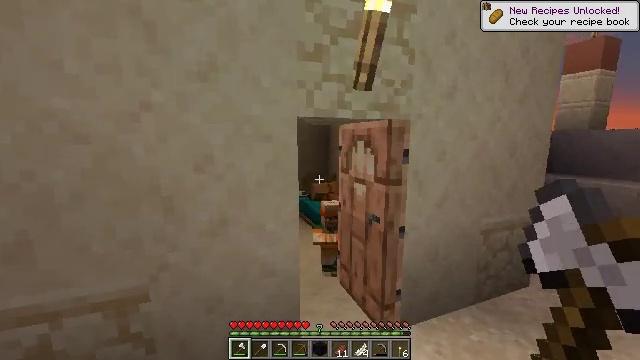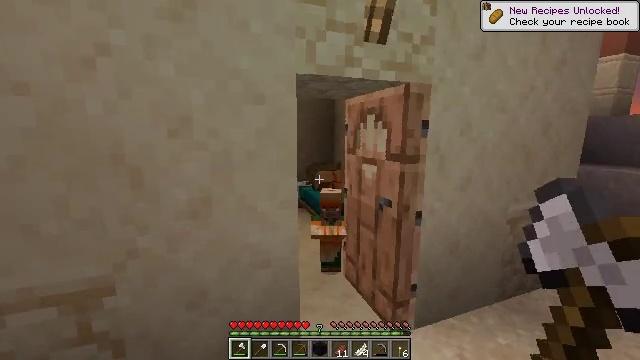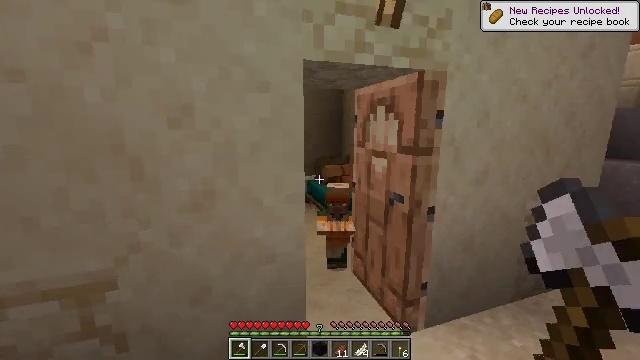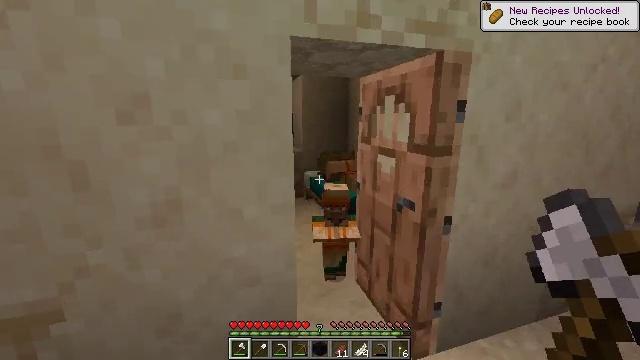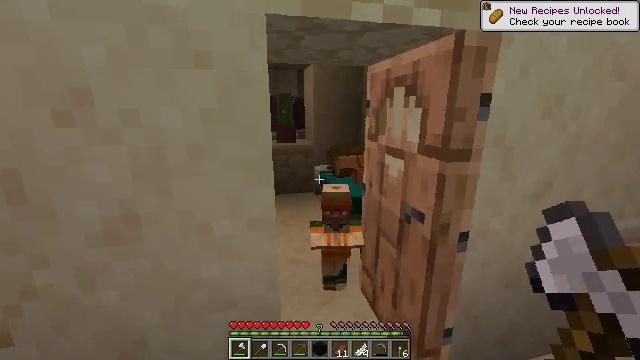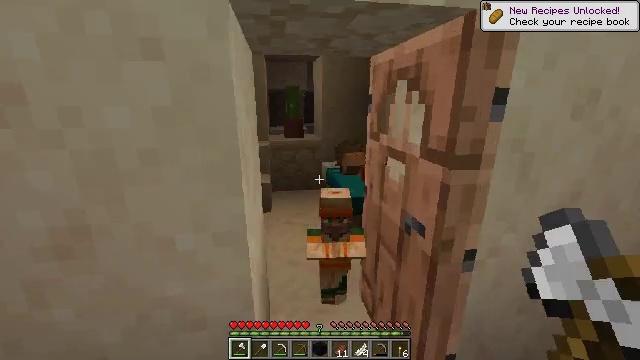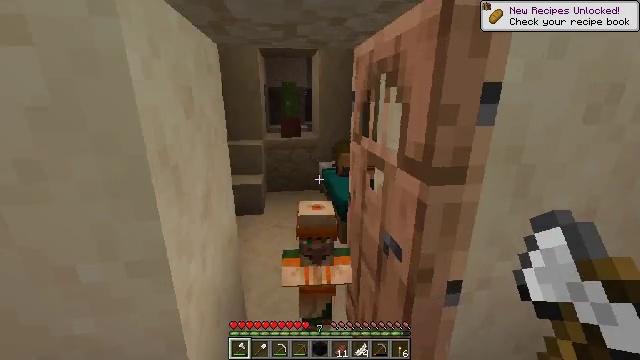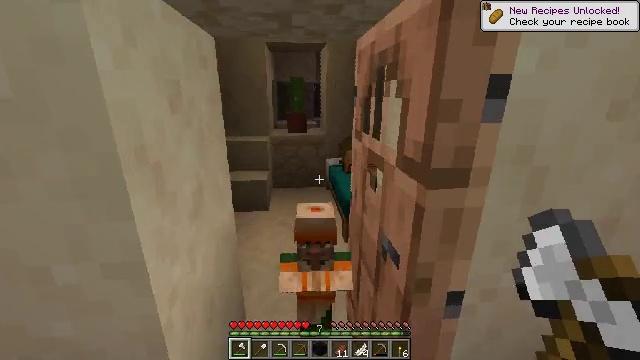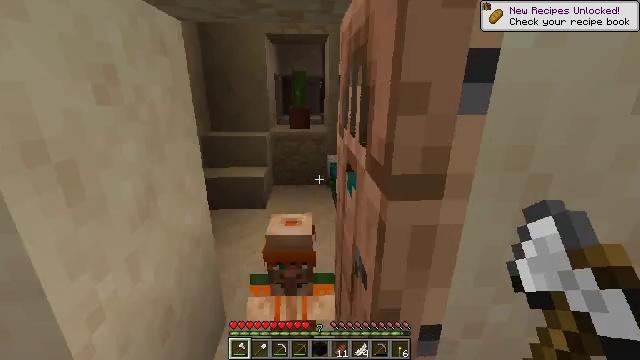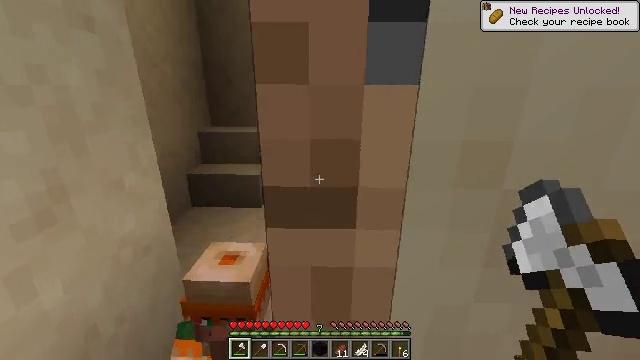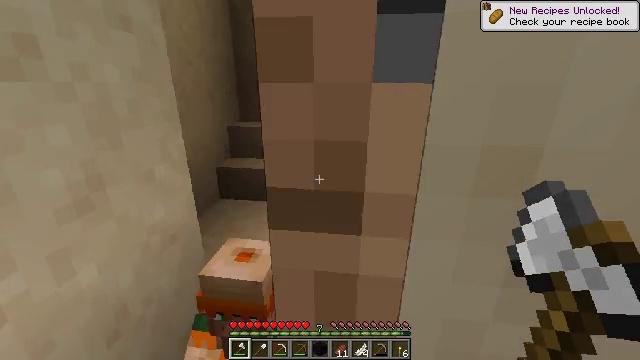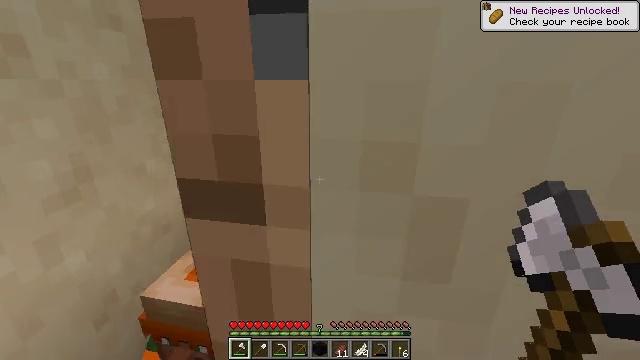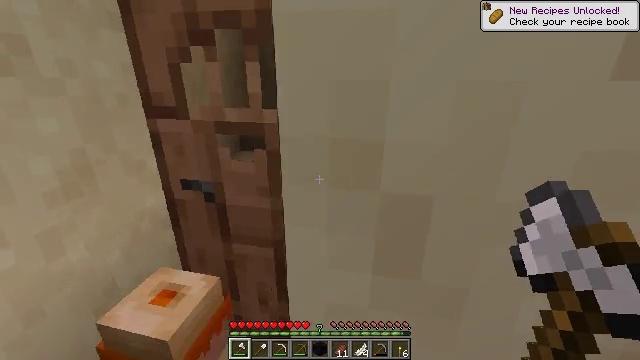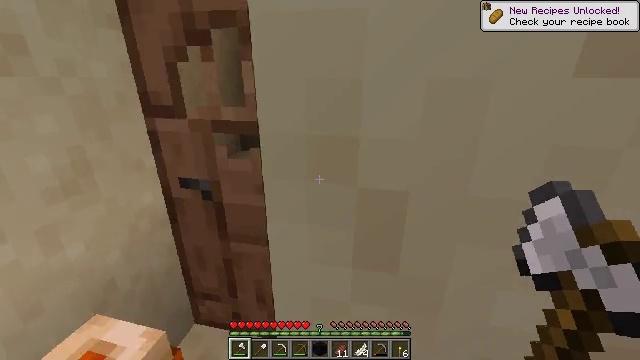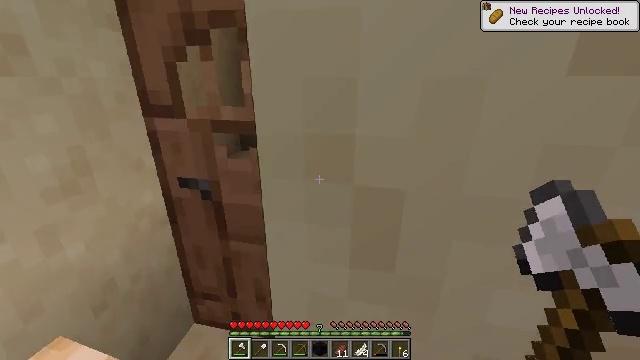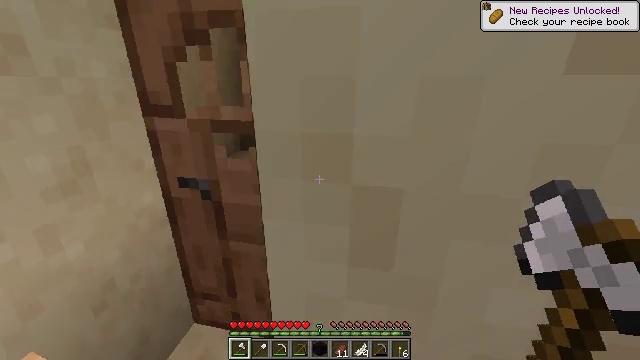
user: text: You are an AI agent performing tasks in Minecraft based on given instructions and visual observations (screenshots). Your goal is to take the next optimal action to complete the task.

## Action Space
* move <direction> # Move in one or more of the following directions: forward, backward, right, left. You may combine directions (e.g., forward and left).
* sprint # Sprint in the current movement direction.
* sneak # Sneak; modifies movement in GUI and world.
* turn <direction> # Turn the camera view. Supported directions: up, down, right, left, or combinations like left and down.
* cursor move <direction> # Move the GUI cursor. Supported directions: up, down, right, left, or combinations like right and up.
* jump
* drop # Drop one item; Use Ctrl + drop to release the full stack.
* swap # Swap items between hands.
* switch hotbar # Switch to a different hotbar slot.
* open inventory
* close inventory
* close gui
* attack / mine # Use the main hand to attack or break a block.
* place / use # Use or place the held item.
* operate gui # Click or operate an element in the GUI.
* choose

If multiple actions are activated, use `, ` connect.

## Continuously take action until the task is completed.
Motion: motion action
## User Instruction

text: Use the crafting grid to craft wheat.
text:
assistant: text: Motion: move forward, turn left
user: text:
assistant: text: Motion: move forward and move right, turn left and down
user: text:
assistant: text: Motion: move forward and move right, turn left and down
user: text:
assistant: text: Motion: move forward and move right, turn left and down
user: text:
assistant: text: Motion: move forward and move right, turn left and down
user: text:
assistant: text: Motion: move forward and move right, turn left
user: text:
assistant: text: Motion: move forward and move right, turn left
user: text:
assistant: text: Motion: move forward and move right, turn left and down
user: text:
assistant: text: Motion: move forward and move right, turn left
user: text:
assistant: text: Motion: move forward and move right, turn left
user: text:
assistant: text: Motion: move forward, turn left
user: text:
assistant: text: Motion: turn left
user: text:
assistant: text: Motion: no_op
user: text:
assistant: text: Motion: no_op
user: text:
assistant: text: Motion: no_op
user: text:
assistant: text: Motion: move left
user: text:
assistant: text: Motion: move left
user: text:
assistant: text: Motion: move left, turn right
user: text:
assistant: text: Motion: move left, turn right
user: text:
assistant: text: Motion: move left, turn right
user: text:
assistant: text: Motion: move left, turn right
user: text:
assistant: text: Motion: move left, turn right
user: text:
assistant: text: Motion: turn right
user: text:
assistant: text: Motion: turn right, use / place
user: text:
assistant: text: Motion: use / place
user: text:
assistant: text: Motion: use / place
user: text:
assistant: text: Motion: move forward
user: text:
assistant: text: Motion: move forward
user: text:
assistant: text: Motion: move forward and move right
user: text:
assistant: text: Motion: move forward and move right